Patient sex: M
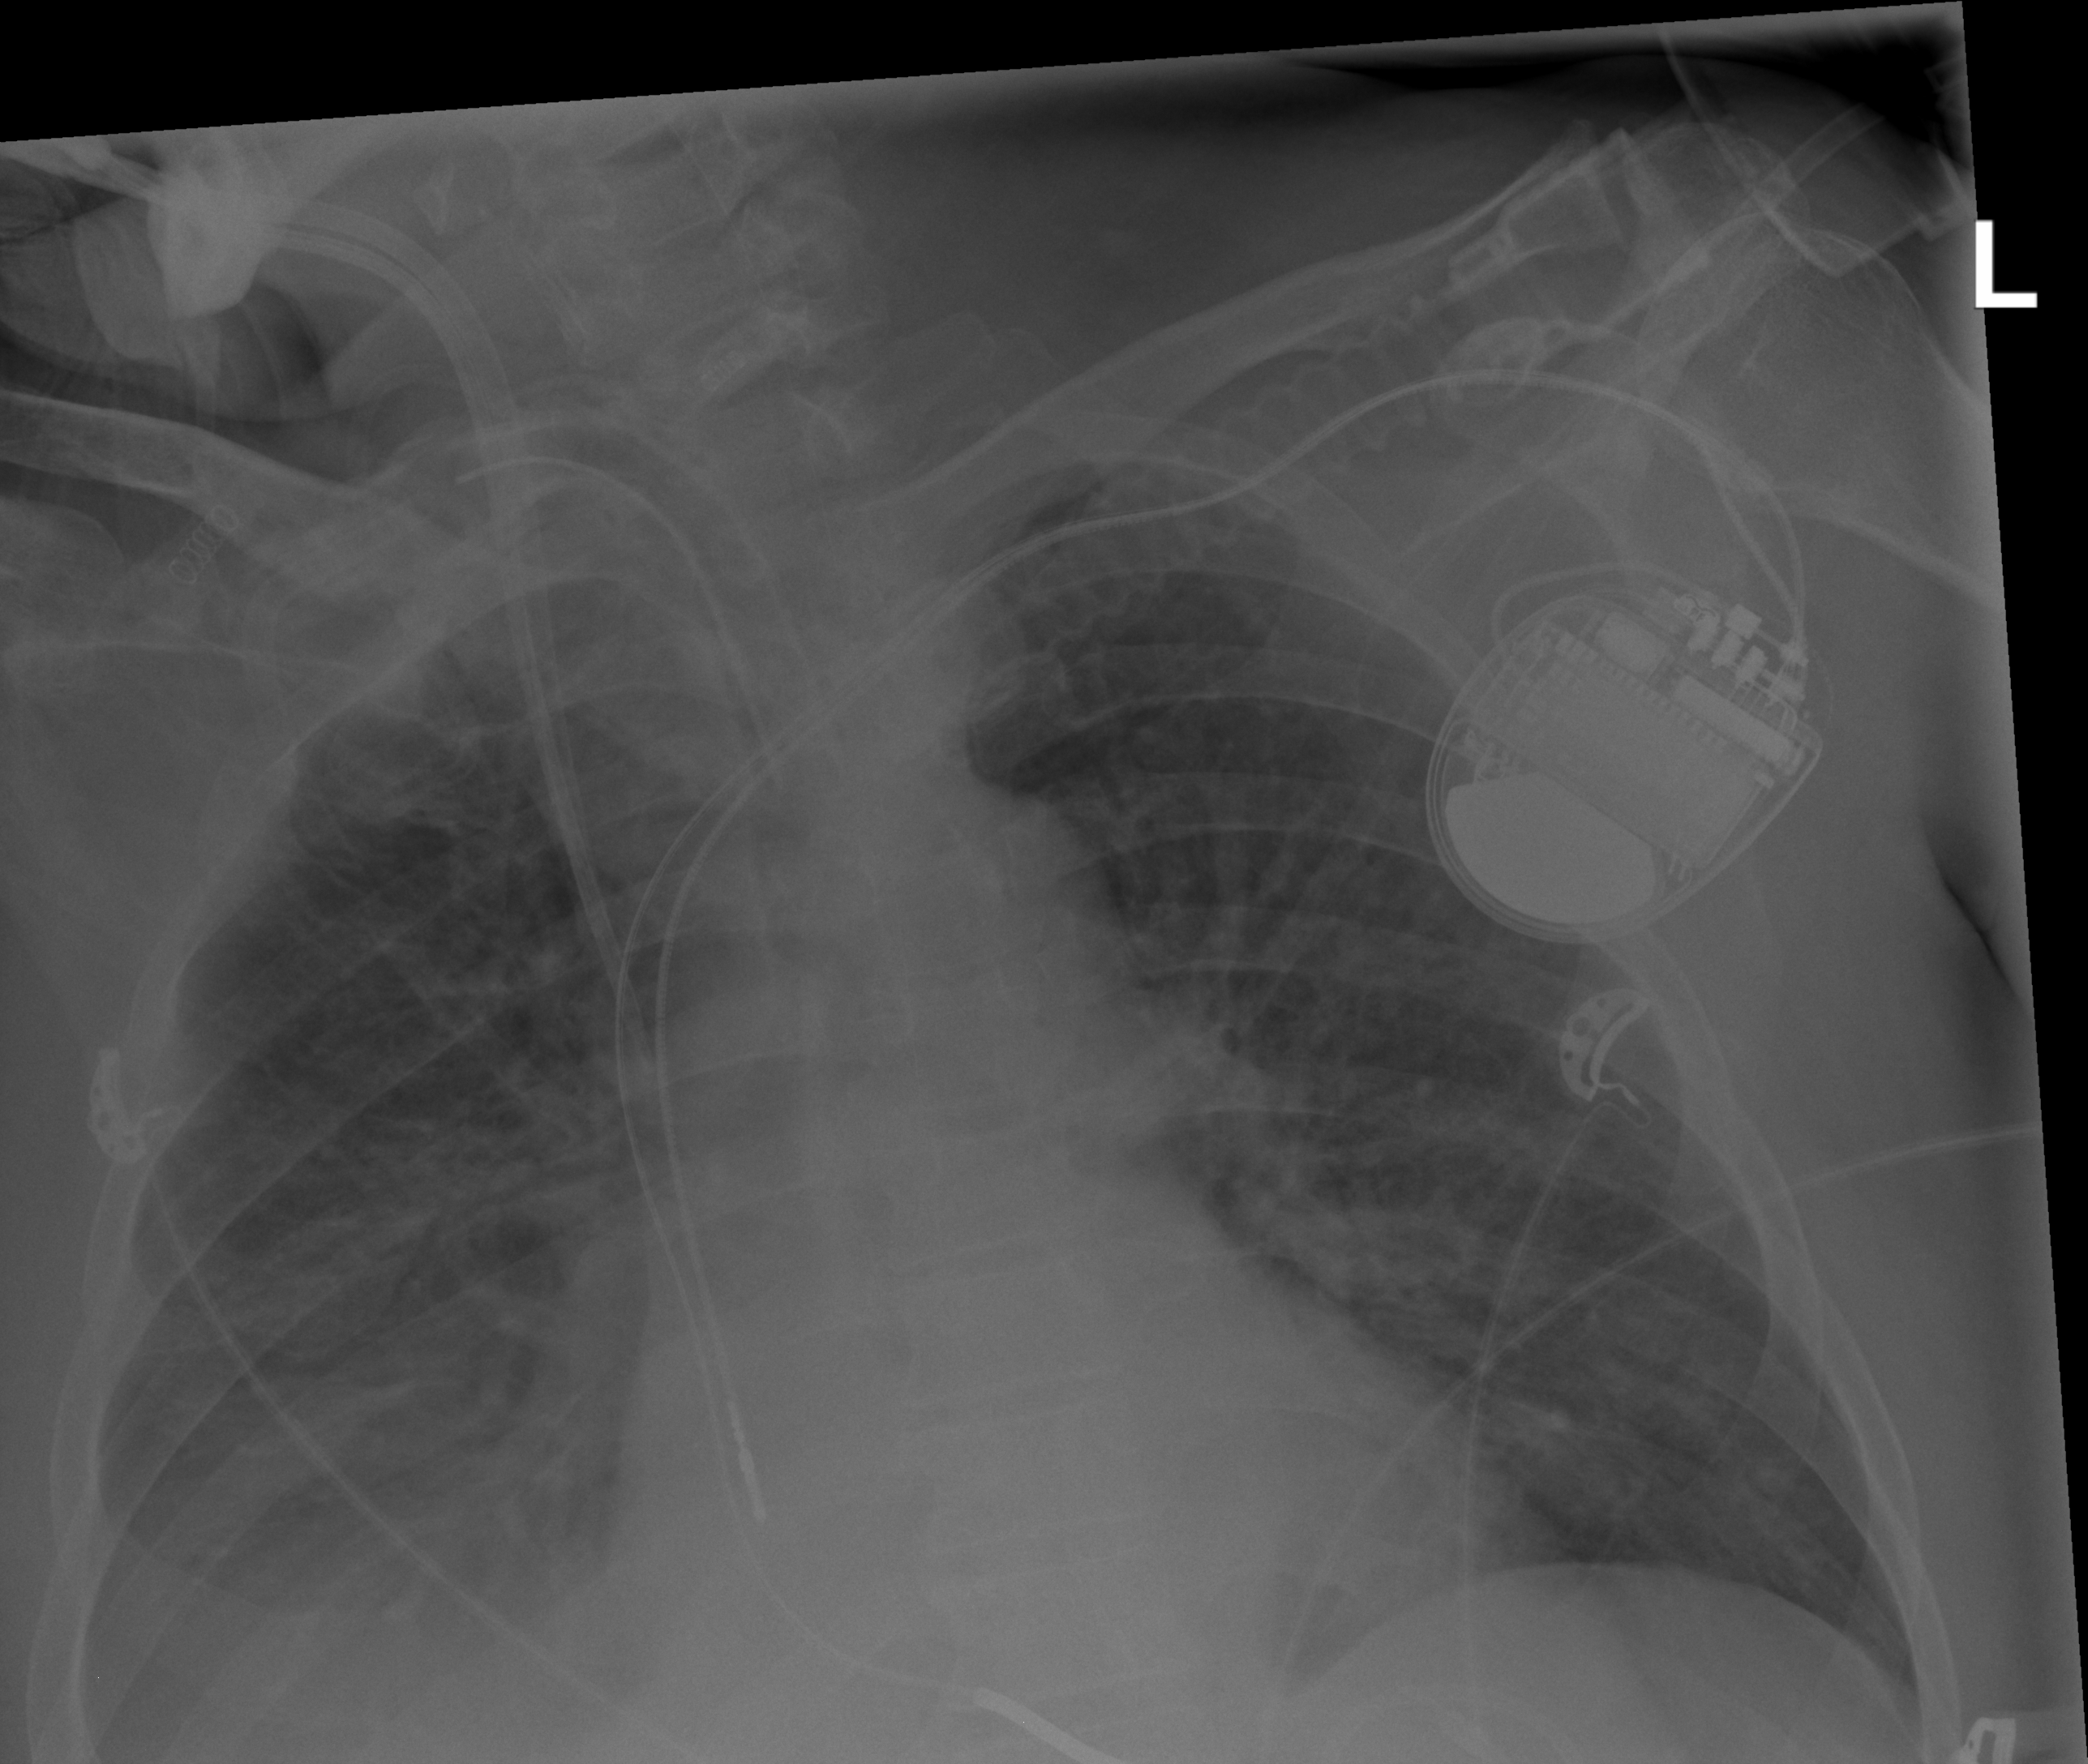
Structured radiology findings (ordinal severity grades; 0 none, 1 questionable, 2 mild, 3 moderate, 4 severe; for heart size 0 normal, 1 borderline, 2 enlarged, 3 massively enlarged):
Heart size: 1
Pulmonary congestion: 3
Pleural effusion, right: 3
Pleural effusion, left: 1
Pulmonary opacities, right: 1
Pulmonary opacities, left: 1
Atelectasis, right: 3
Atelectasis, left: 0